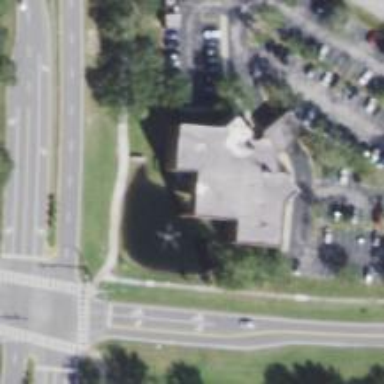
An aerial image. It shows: Clinic.